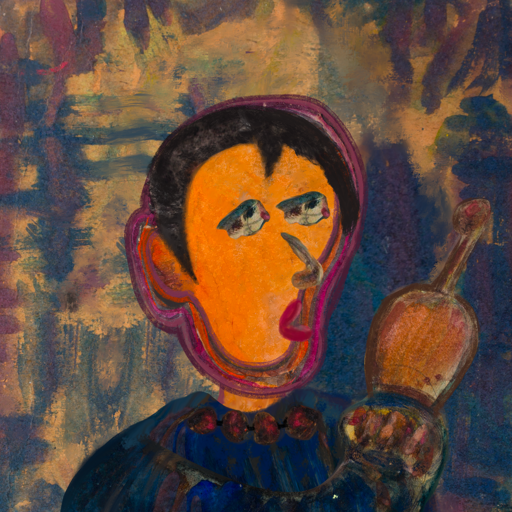
Background: InTheSun, Head And Neck Side: Hypocrite_w_Hair, Face Side: Pipe, Bust: Pipe, Hair Side: Roy_Bahadur, Head Accessory: Blank, Second Necklace: Blank, Necklace: Mosgoul, Baby: Blank